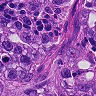
Metastatic tissue present: yes